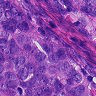
Metastatic tissue present: yes